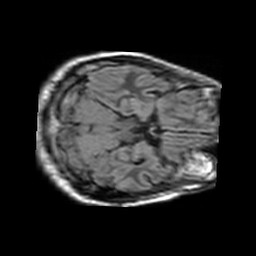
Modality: FLAIR
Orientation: axial
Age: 51
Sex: male
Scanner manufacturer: philips
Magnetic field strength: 1.5 T
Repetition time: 11 s
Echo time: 0.14 s